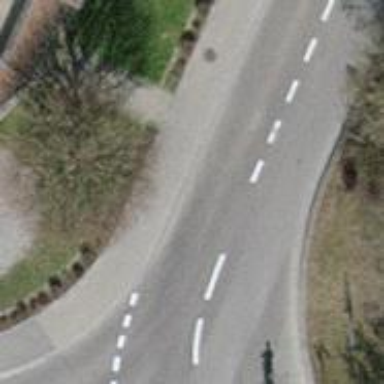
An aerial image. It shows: Sidewalk along the footway.